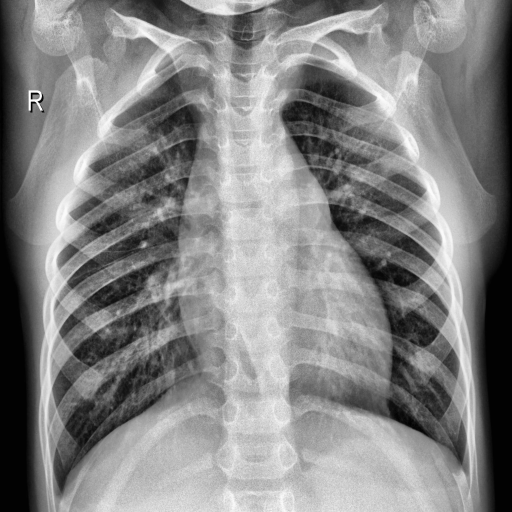
Finding: NORMAL